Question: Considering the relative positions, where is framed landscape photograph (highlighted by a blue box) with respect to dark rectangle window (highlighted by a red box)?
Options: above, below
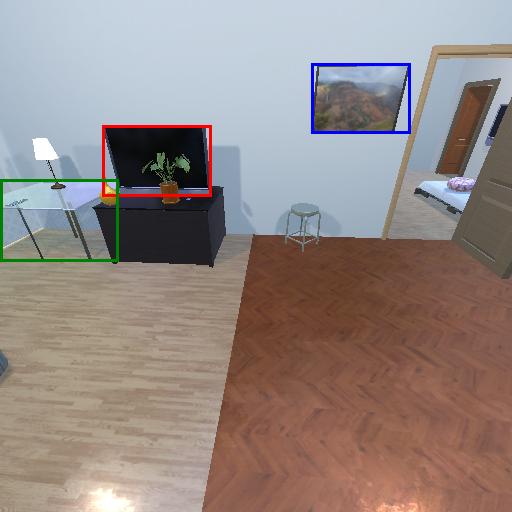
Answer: above